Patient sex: M
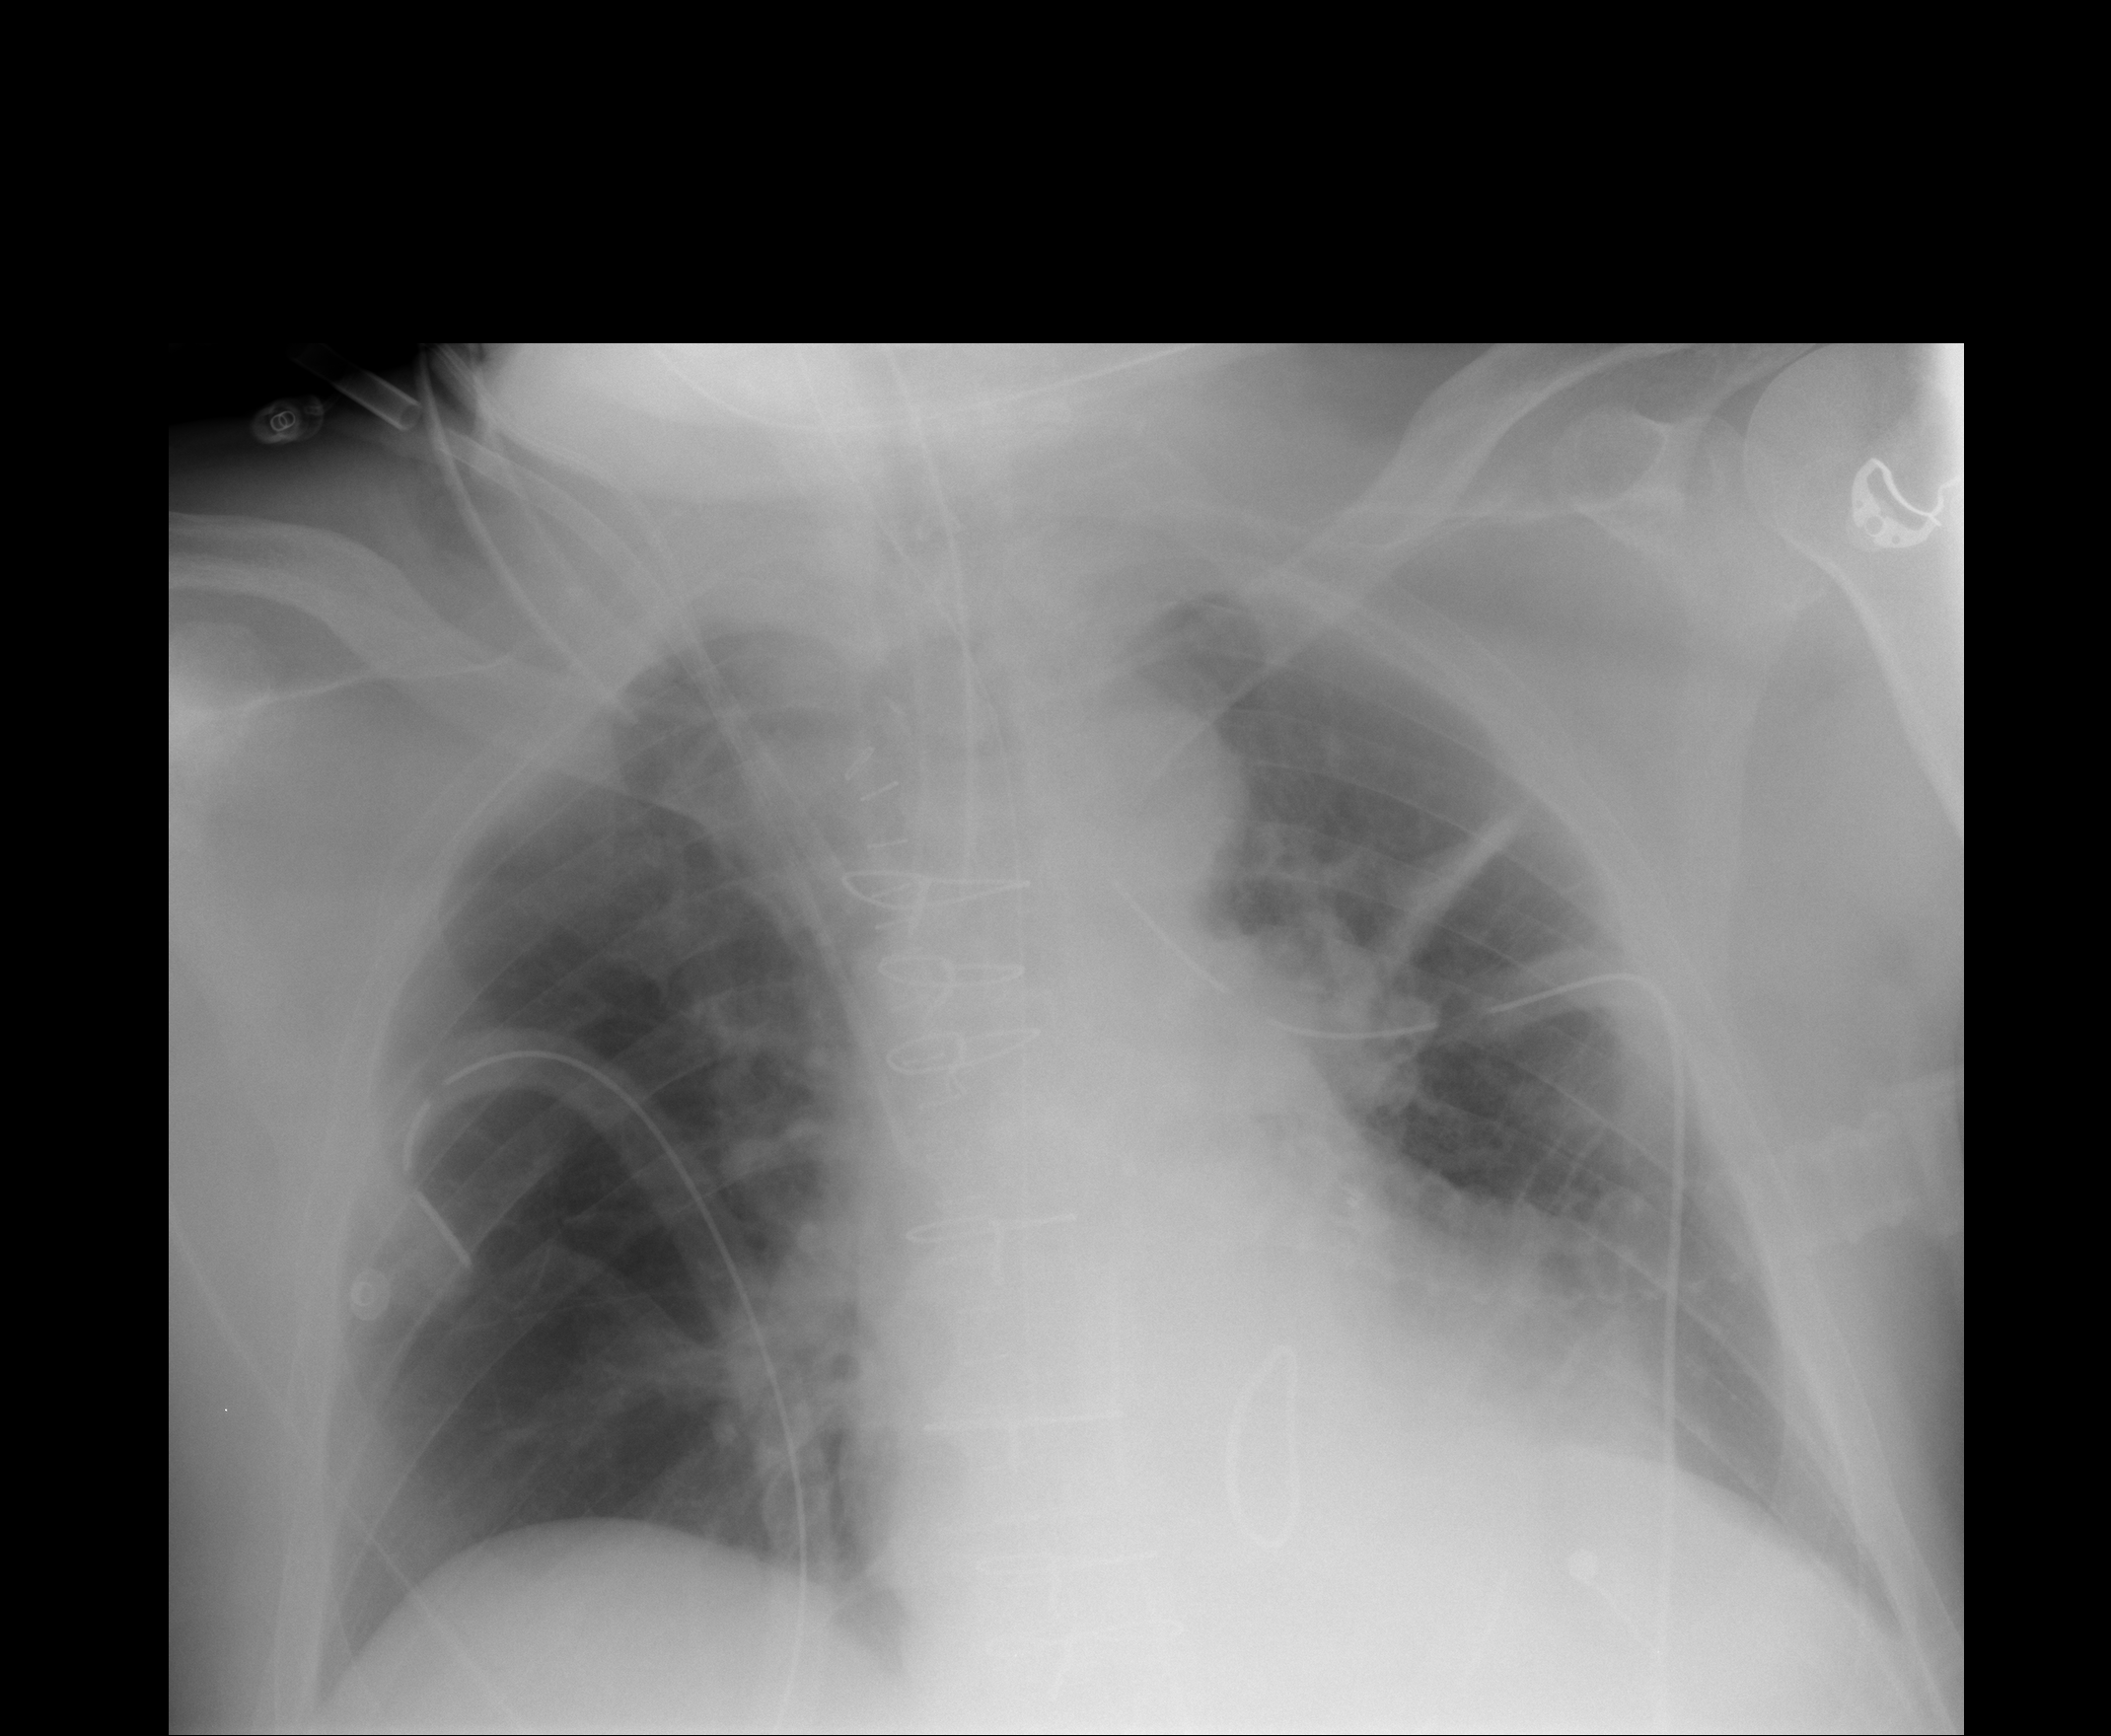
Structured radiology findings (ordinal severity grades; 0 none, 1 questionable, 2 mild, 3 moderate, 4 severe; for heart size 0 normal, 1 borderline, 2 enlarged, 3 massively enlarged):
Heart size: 0
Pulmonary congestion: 0
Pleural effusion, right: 0
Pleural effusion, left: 0
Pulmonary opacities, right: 0
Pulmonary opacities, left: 0
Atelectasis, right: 0
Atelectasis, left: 2